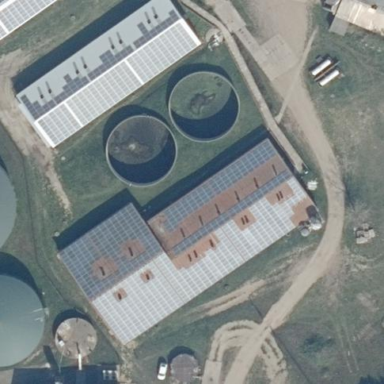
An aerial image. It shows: Building featuring small installation solar photovoltaic panel for electricity generation.